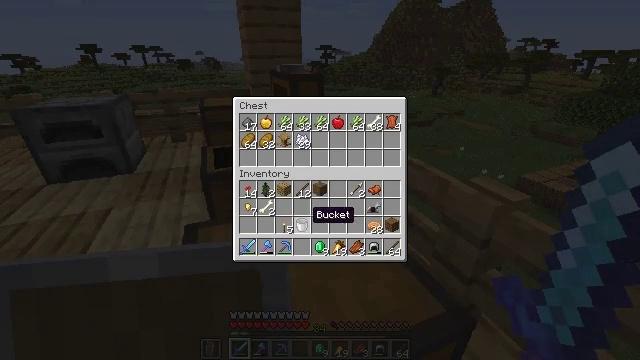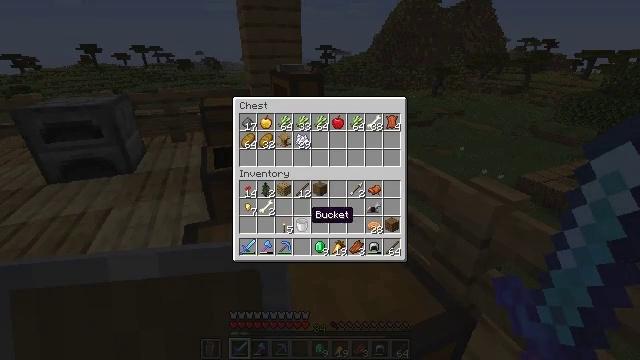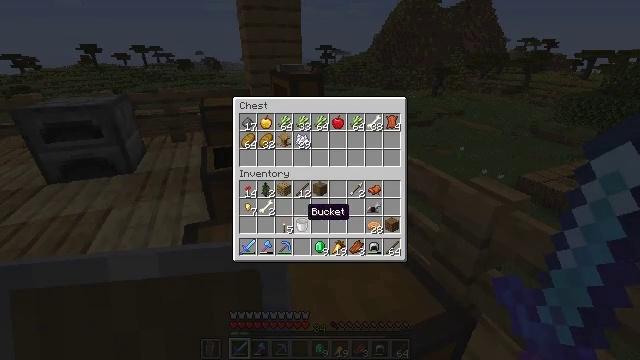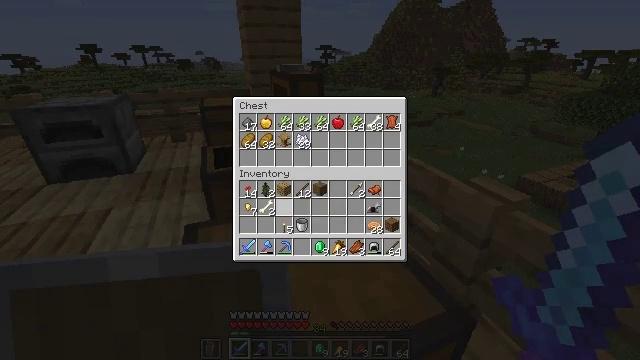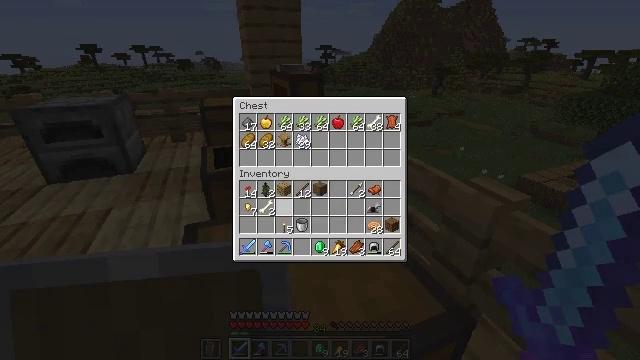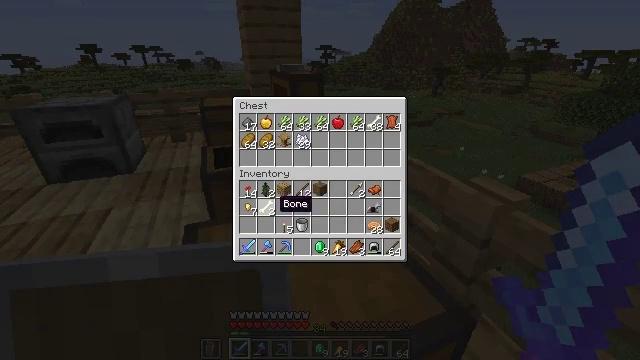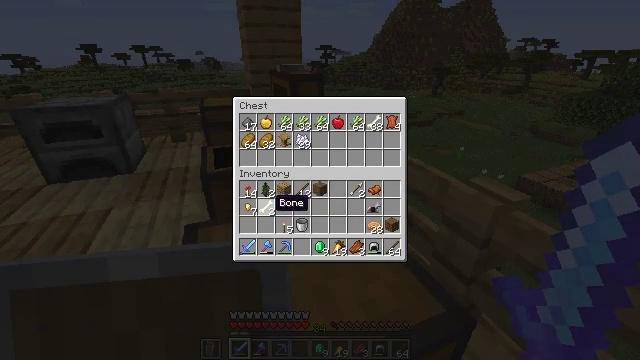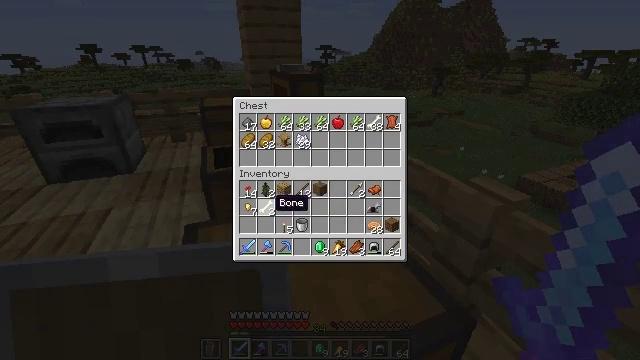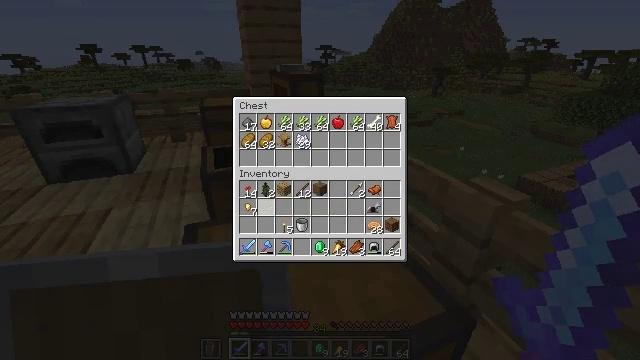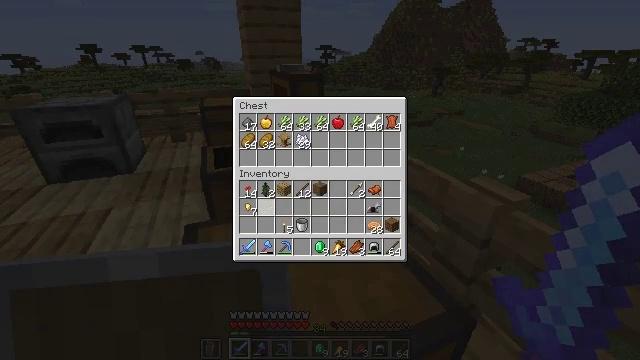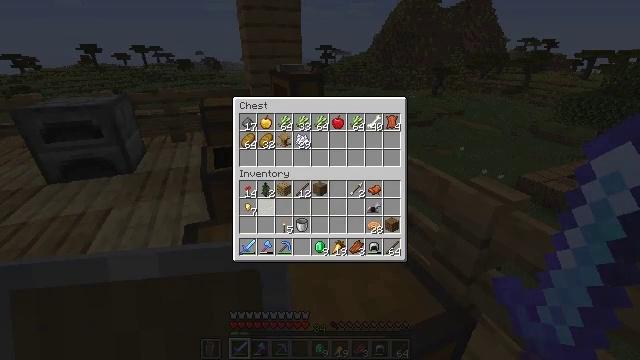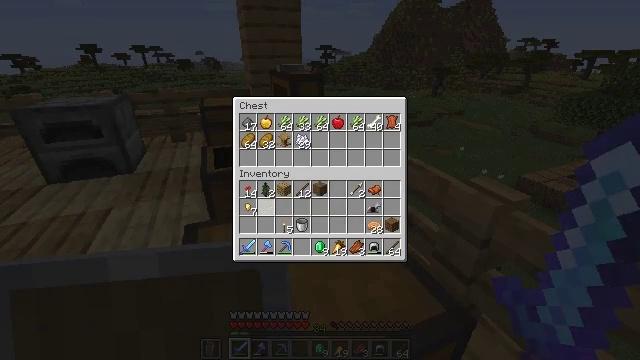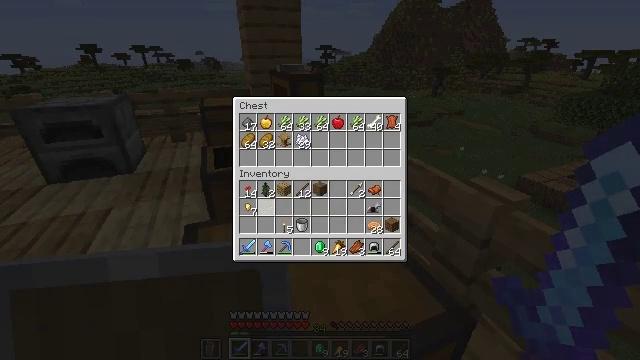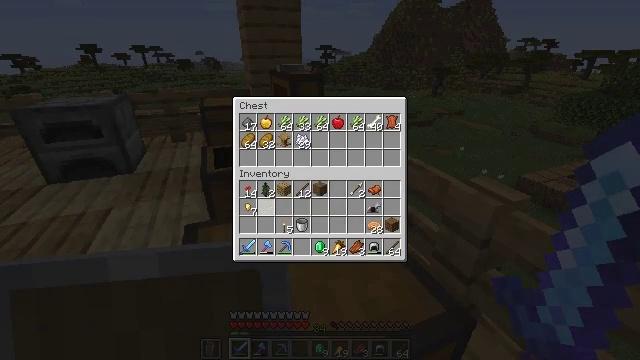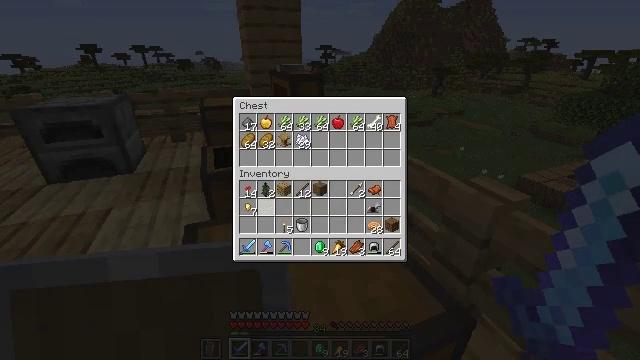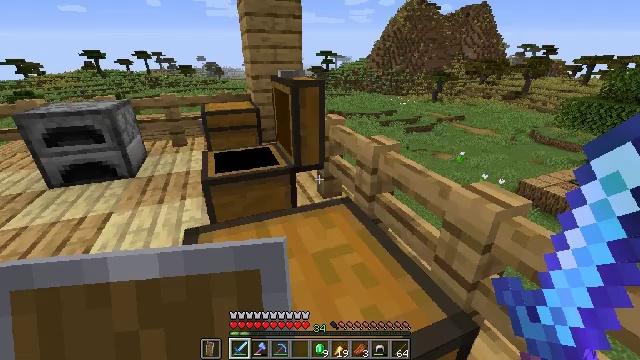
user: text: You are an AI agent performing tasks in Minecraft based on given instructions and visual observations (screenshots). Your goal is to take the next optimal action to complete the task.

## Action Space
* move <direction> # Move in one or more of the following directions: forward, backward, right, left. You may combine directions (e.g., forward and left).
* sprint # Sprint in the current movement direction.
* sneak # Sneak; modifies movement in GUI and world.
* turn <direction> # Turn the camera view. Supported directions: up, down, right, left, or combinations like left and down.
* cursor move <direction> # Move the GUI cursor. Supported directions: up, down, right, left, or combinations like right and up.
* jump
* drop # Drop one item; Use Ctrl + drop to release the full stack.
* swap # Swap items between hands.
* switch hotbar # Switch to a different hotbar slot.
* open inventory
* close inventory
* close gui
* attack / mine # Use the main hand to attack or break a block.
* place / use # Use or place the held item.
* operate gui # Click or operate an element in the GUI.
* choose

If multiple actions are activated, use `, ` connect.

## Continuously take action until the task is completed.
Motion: motion action
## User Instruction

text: Mine oak leaves.
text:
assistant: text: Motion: sneak
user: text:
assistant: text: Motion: sneak
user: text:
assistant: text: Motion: sneak, cursor move left
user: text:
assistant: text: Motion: sneak
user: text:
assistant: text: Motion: sneak
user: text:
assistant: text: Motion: sneak
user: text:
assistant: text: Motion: sneak
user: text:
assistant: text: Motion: sneak, operate gui
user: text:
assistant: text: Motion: sneak, operate gui
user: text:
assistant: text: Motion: sneak, operate gui
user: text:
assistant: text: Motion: sneak, operate gui
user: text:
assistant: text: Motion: sneak
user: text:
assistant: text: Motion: sneak
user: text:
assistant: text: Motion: sneak
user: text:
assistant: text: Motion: sneak, cursor move up, close inventory
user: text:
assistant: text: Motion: sneak, close inventory
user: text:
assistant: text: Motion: sneak, close inventory
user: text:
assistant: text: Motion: turn left, close inventory
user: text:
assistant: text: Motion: move forward, turn left and up
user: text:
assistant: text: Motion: move forward, turn left
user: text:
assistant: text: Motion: move forward, turn left and down
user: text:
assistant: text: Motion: move forward, sprint, turn left
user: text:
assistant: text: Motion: move forward, sprint, turn left
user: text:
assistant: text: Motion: move forward, sprint, turn left and up
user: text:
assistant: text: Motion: move forward, sprint
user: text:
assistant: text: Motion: move forward, sprint
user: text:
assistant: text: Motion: move forward, sprint
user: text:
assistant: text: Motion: move forward, sprint, turn right
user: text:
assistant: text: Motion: move forward, sprint, turn left
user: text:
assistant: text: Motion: move forward, sprint, turn left and down